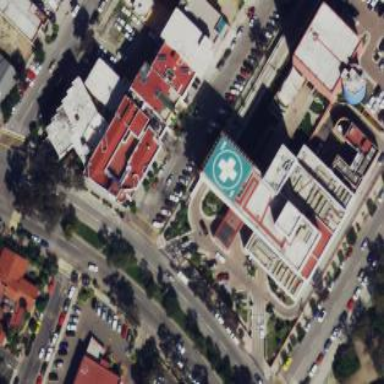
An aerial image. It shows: Hospital providing healthcare services.